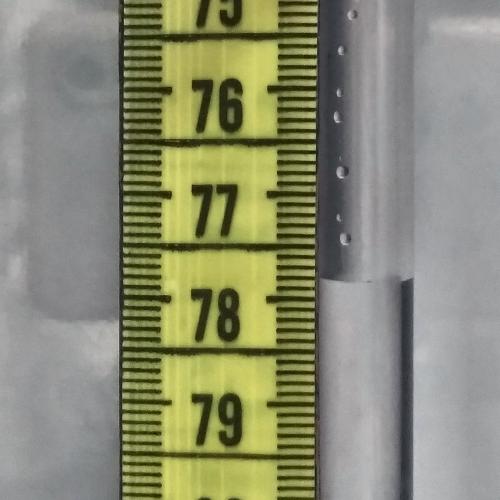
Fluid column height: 77.8 cm